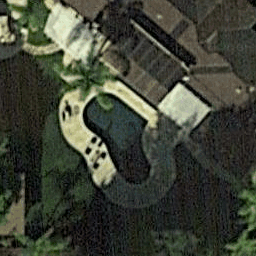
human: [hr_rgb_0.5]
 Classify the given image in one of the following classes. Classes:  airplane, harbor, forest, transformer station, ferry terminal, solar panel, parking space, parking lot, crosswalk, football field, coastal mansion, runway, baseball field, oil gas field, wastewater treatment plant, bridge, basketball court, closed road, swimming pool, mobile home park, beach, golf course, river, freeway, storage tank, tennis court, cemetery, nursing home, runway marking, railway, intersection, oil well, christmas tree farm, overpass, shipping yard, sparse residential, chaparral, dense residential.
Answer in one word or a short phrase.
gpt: swimming pool